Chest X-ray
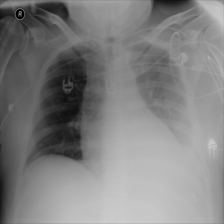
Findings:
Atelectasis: negative
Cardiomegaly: negative
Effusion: positive
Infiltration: negative
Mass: negative
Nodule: negative
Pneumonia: negative
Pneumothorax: negative
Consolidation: negative
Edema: negative
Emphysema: negative
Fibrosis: negative
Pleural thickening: negative
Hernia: negative